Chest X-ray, PA view. Patient: 61 years old, sex M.
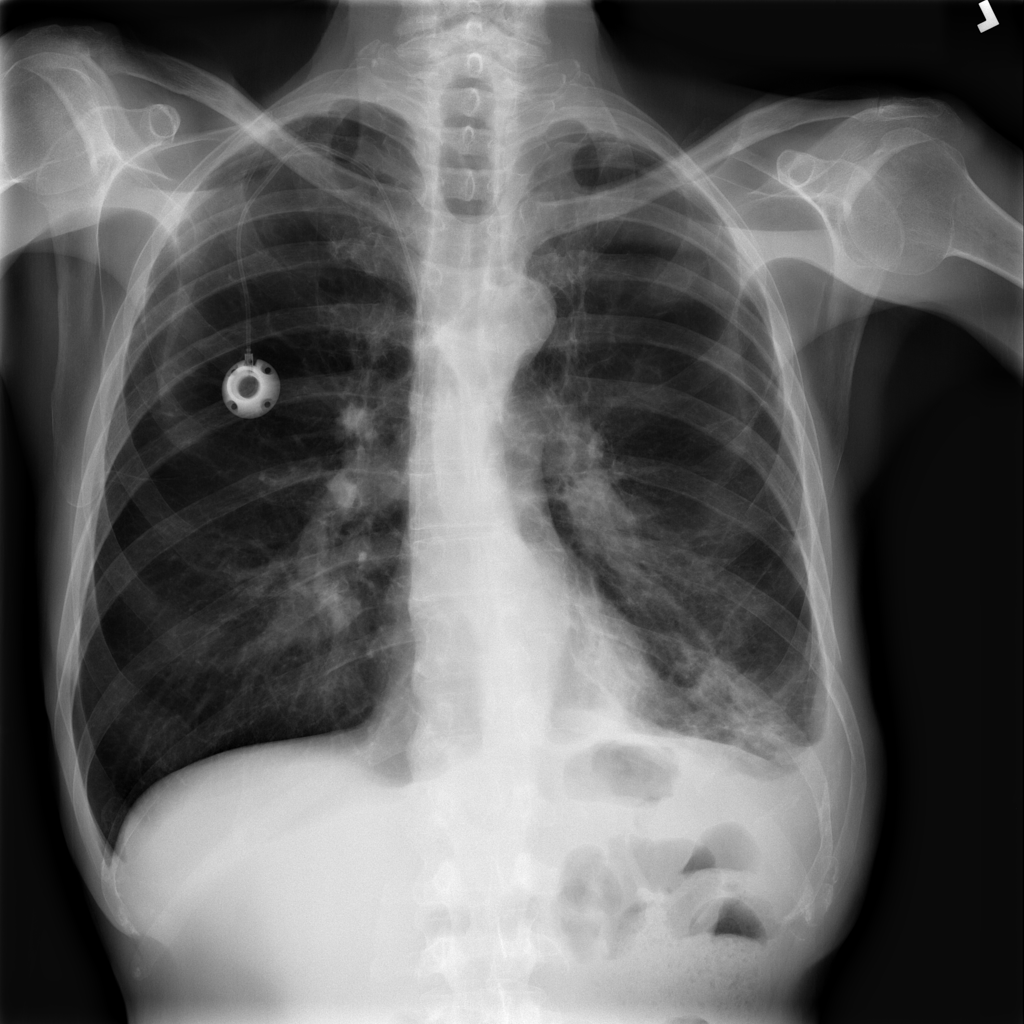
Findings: Effusion